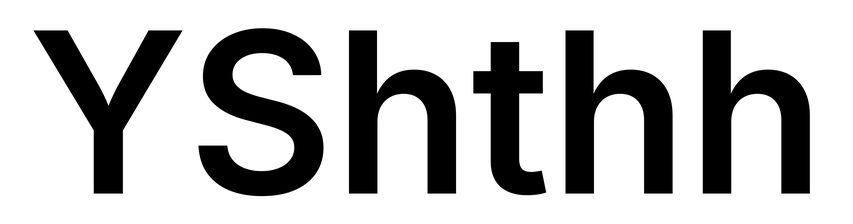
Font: Inter_SemiBold